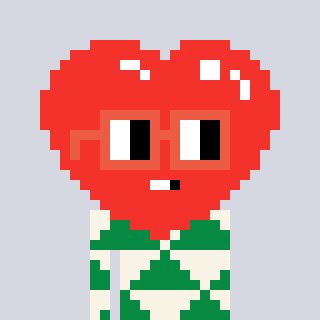
a pixel art character with square orange glasses, a heart-shaped head and a green-colored body on a cool background